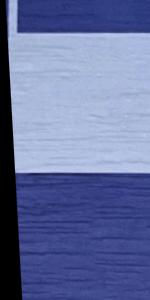
Label: Empty